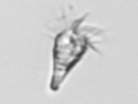
Label: Paratontonia_gracillima